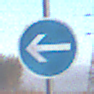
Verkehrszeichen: VorgeschriebeneFahrtrichtungHierLinks
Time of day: Dawn
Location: Outdoor (Nature)
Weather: Clear
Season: NotSpecified
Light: Natural